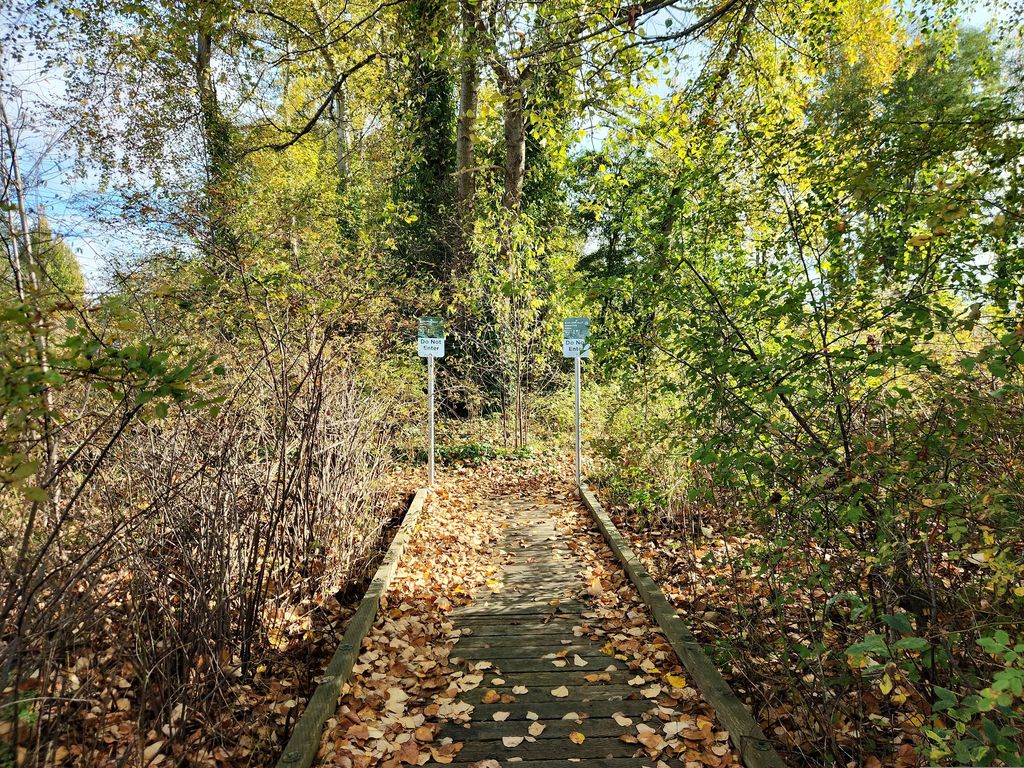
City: vancouver